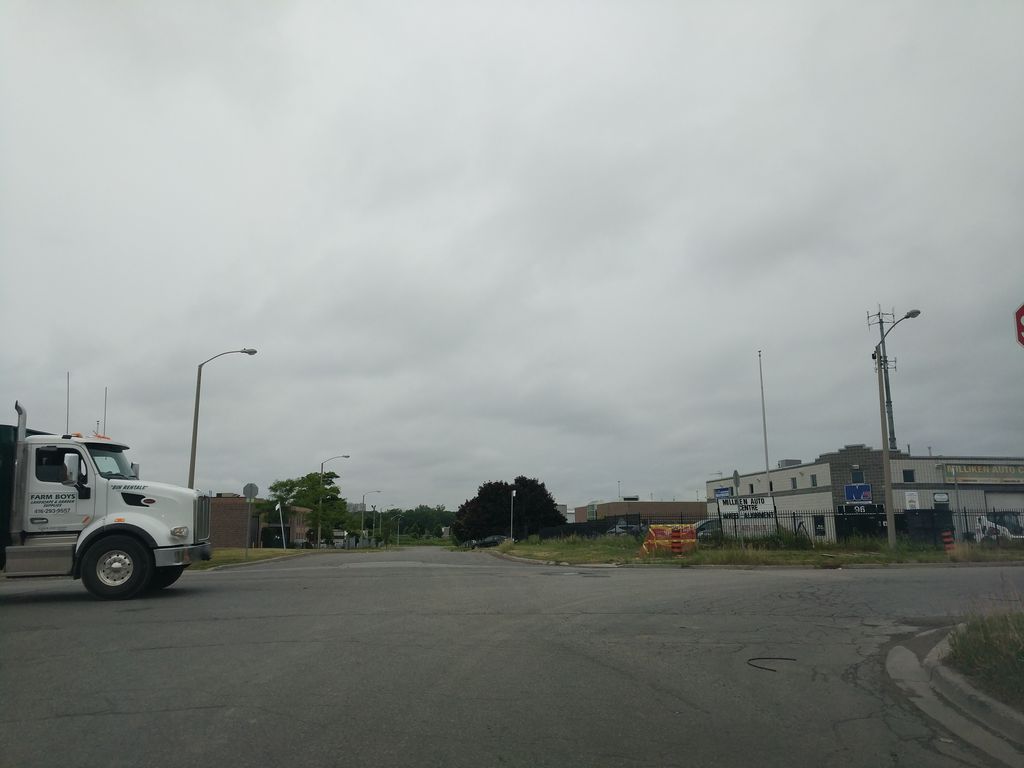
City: toronto